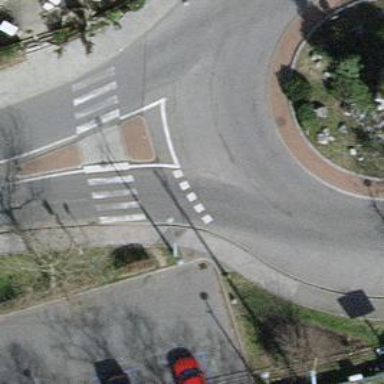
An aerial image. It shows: Roundabout on primary highway.